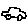
Label: car